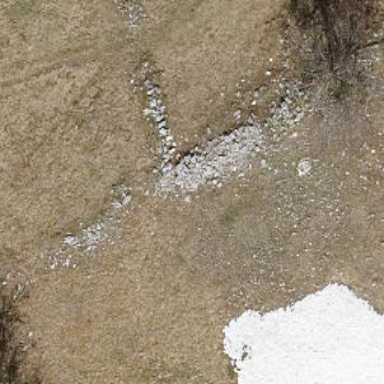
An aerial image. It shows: Wall barrier.